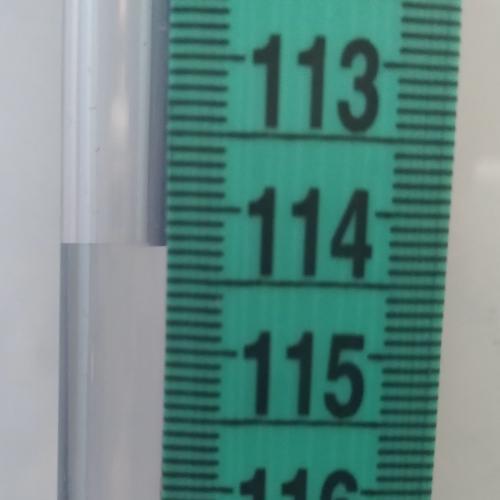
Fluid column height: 114.3 cm